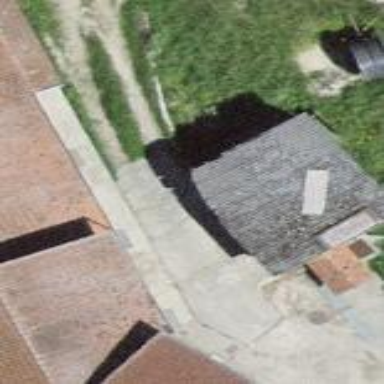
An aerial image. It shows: Barn.